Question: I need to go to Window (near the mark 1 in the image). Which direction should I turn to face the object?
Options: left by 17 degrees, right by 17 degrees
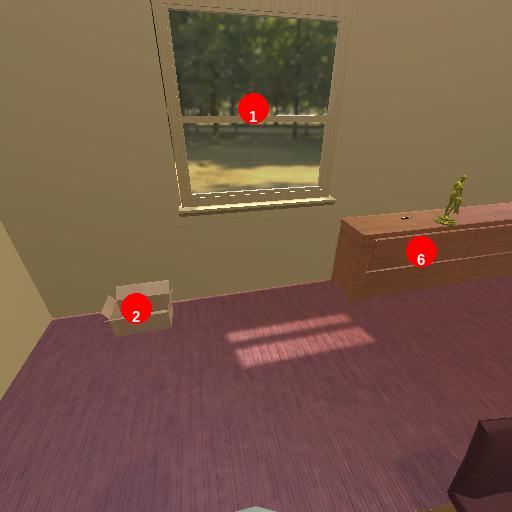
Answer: left by 17 degrees